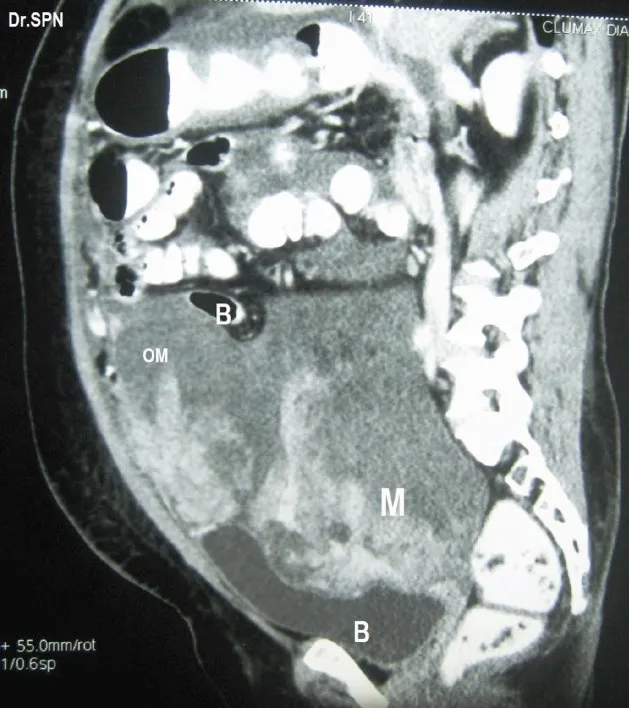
Sagittal section showing heterogeneously enhancing soft tissue lesions within omentum (OM), M- pelvic mass seen indenting bladder base ,. Bowel. Loops are displaced upwards.
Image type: radiology (ct)